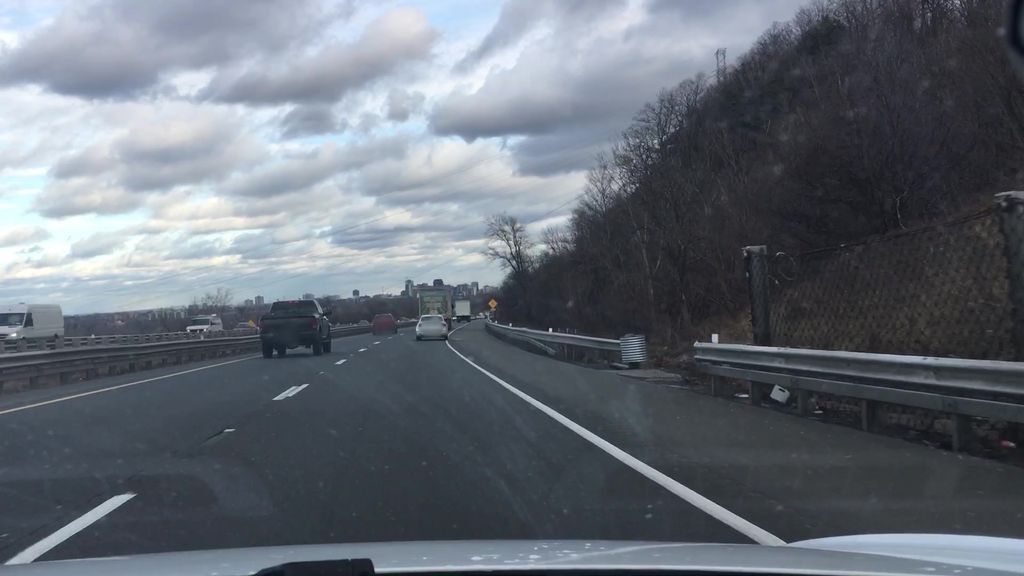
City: hamilton